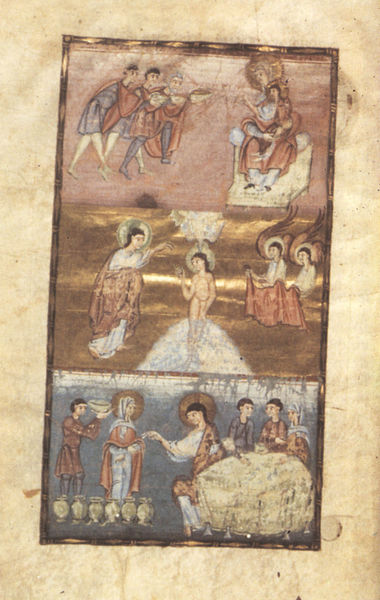
Titel: Evangelistar
Institution: Rom, Biblioteca Vaticana
Schlagwörter: blau, himmel, wasser, weiß, frauen, menschen, braun, hintergrund, tisch, rot, bibel, johannes, rahmen, taube, gold, drei, blatt, schräg, engel, papier, thron, essen, wein, brot, foto, buch, seite, illustration, mahl, altar, buchseite, heiligenschein, nimbus, christus, jesus, mittelalter, betende, romanik, segen, heiliger, hochzeit, könige, heilige, taufe, maria, bittende, schief, szenen, goldgrund, botschaft, nachricht, mandorla, geschenke, wunder, heiliger geist, buchmalerei, gaben, perikopen, drei könige, ttisch, buchkunst, heilige könige, vermehrung, bei tisch, geiste